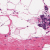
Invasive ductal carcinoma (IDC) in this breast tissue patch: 0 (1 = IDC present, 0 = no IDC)